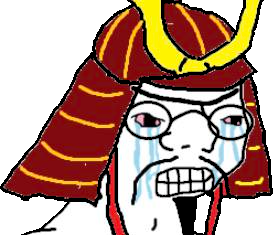
Label: 5_Zoomer